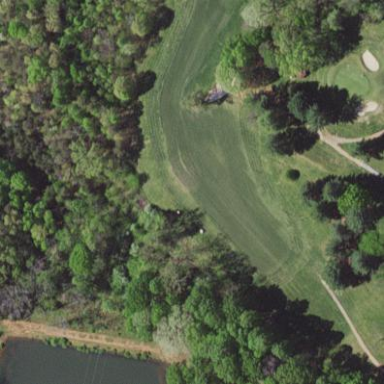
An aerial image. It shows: Golf fairway surrounded by grass.